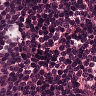
Metastatic tissue present: no